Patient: sex M, age 26
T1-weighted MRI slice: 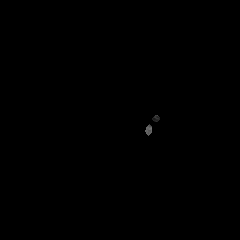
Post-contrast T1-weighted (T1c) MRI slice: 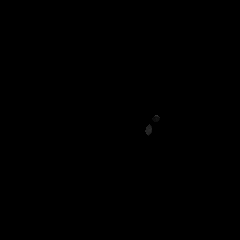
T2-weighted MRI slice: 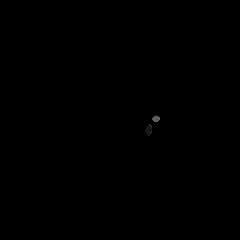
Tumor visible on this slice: no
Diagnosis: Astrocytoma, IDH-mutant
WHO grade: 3